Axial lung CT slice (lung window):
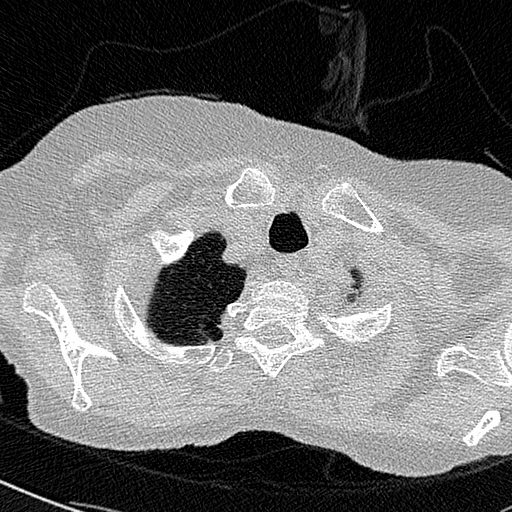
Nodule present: no